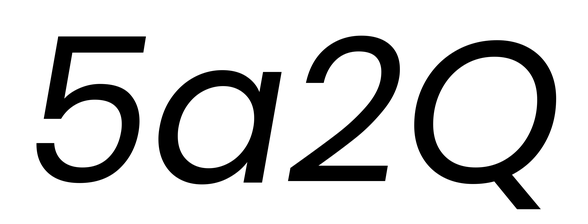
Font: Poppins-Italic